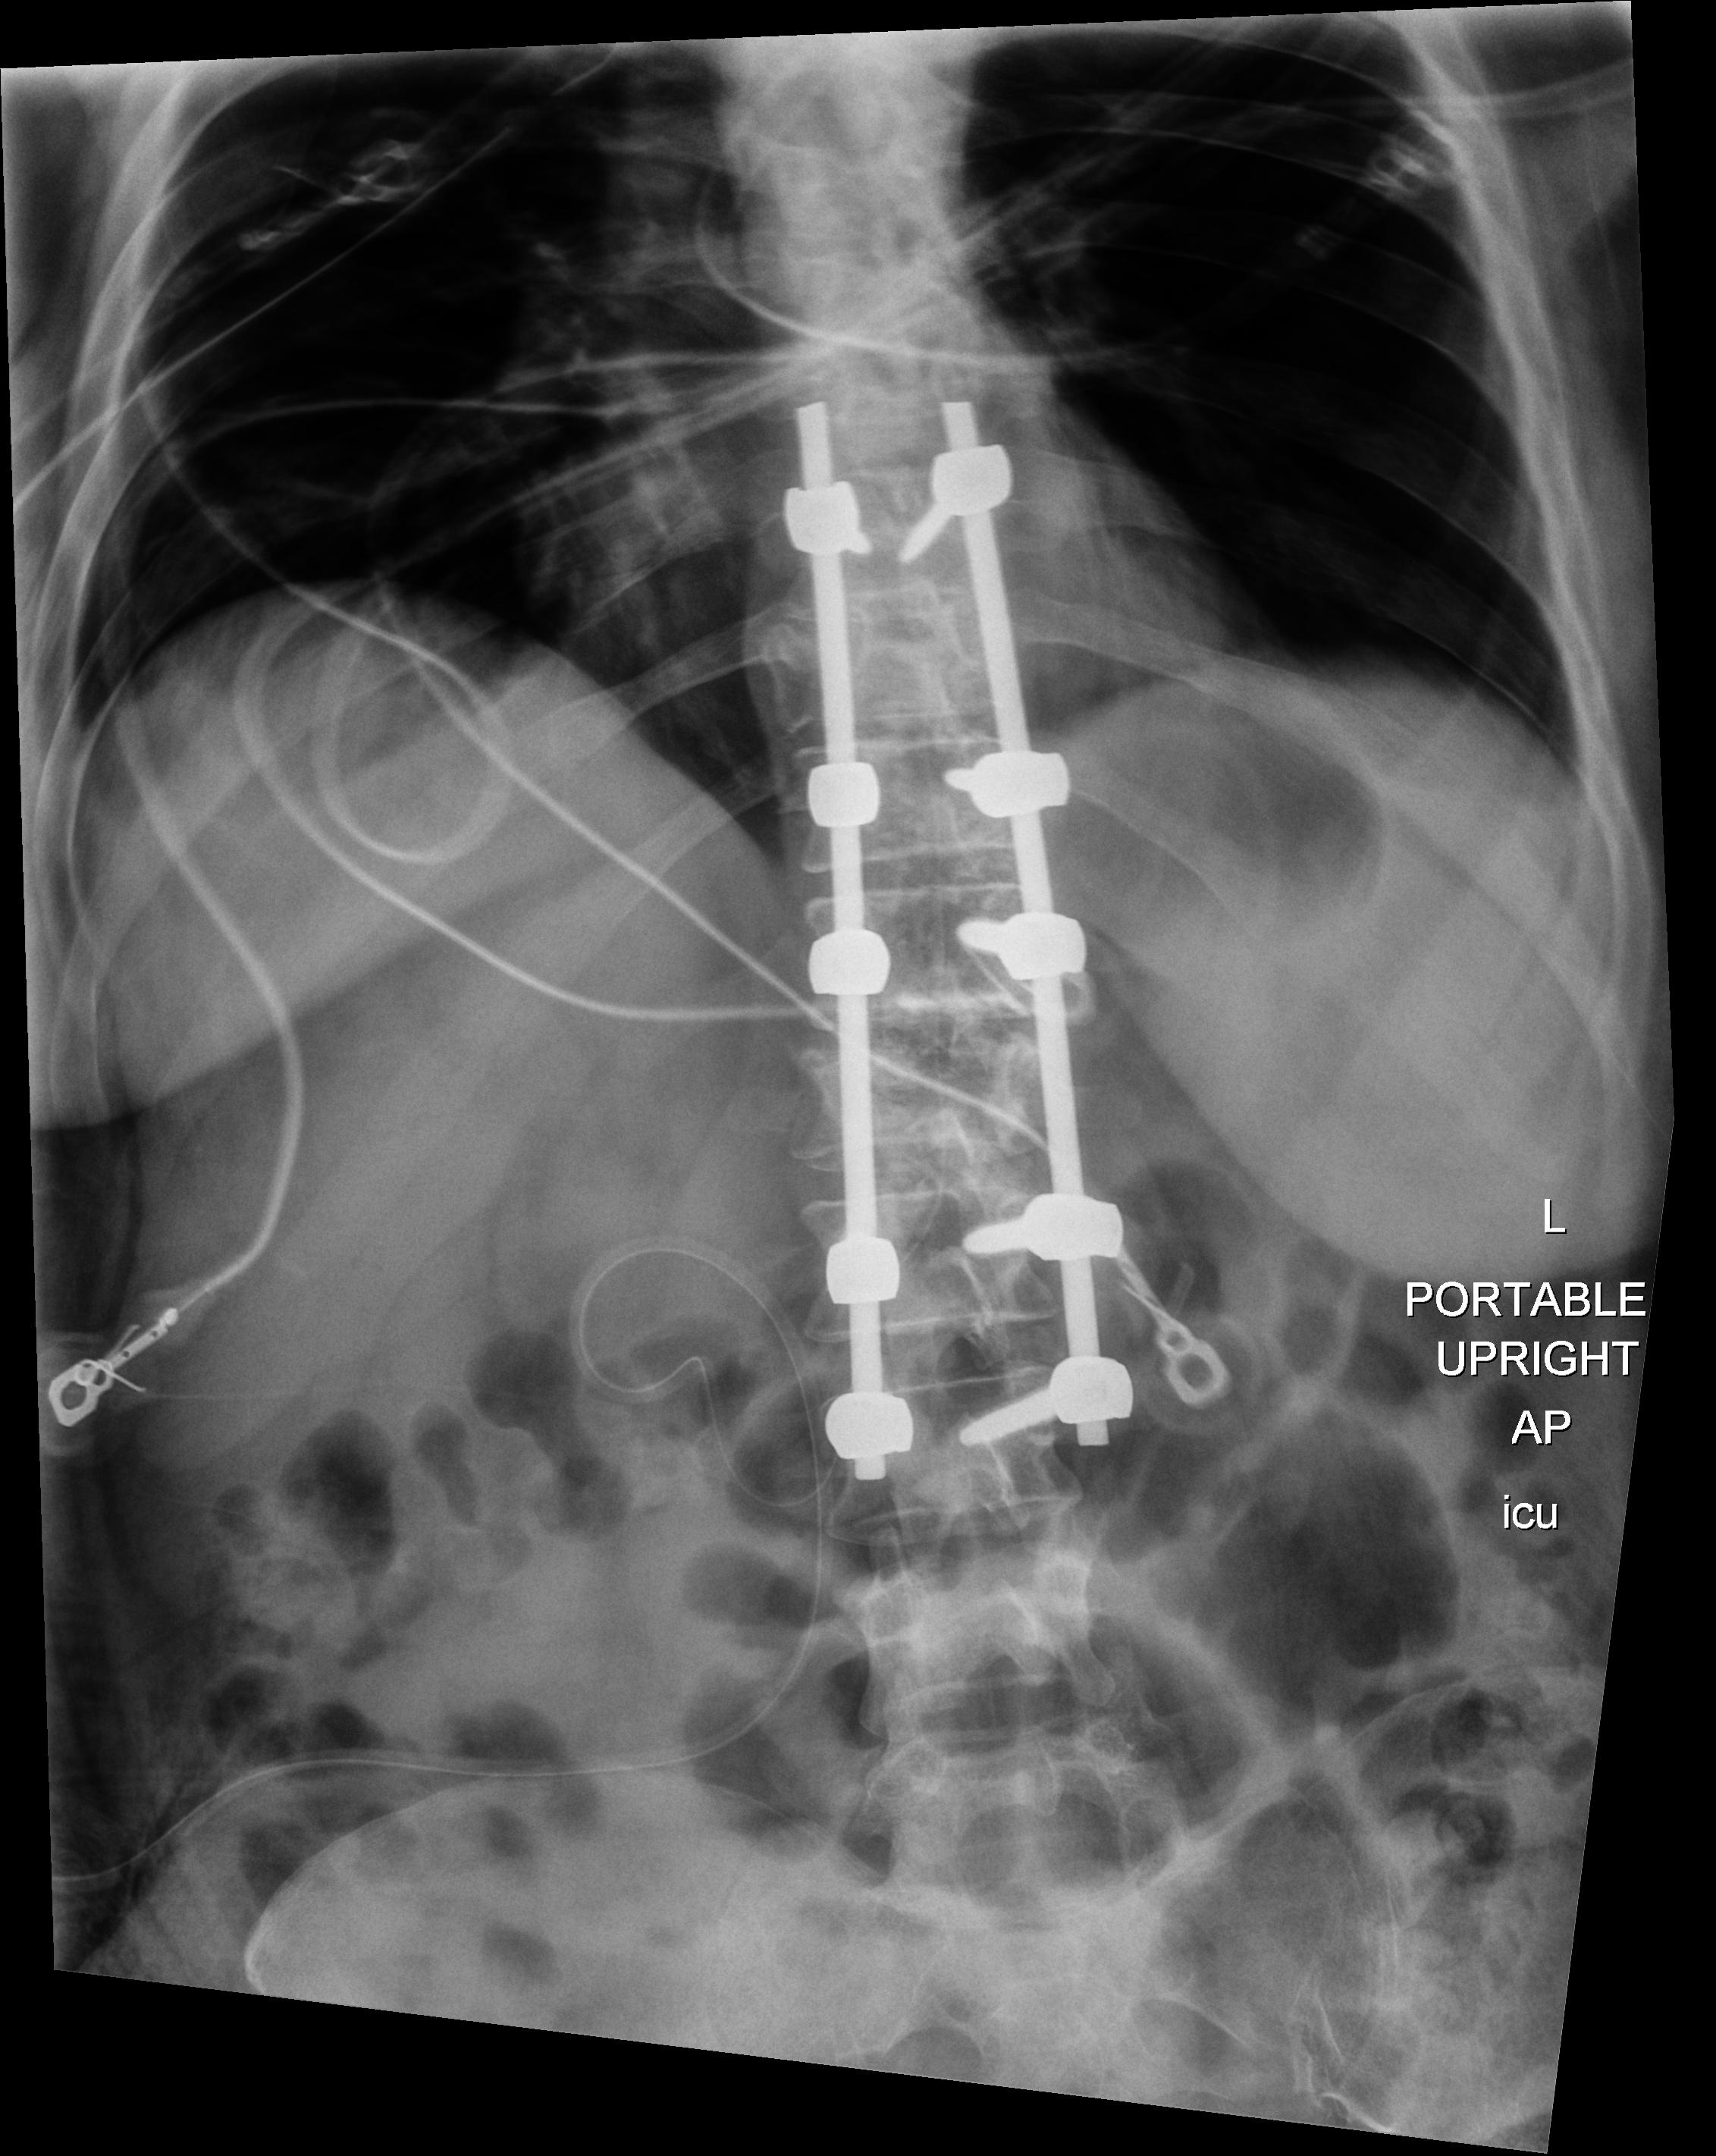
View: AP
Implant manufacturer: medtronic solera